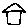
Label: house